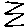
Label: zigzag